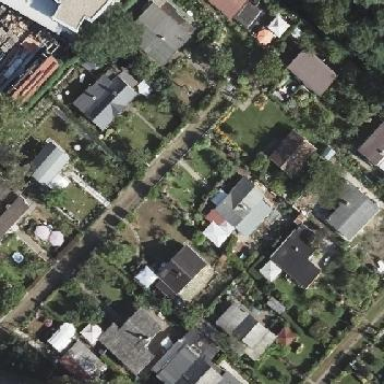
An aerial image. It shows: Plot in the allotments.